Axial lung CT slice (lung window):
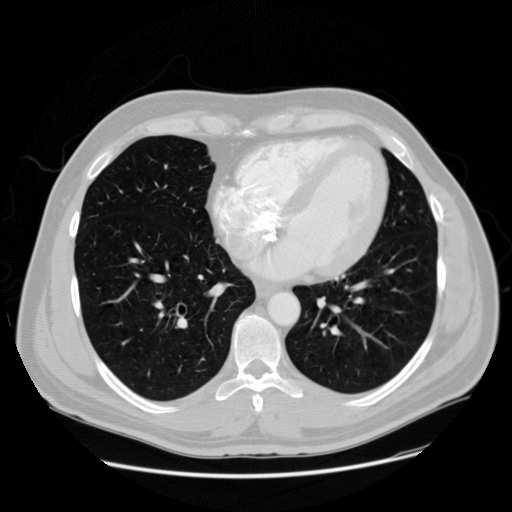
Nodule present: no